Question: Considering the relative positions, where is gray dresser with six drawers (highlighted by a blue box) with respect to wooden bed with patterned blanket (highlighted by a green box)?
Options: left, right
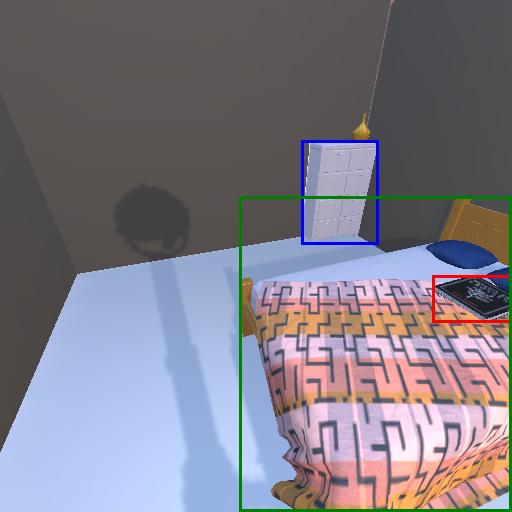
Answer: left